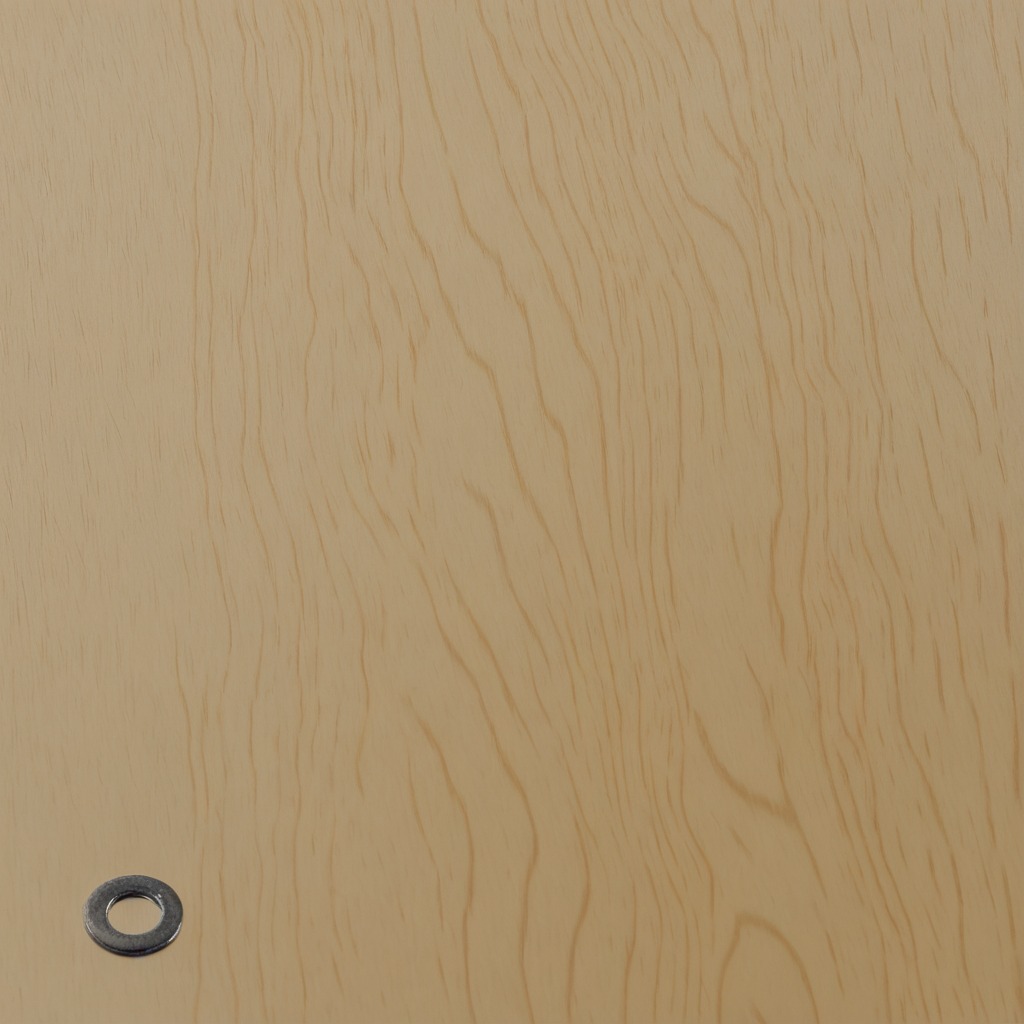
A flat metal washer lying on a plywood surface in a paint workshop lit by afternoon window light.